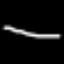
Label: line